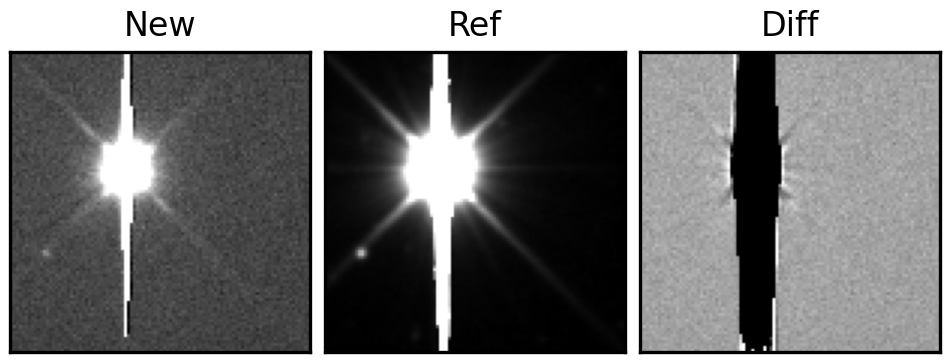
Label: bogus